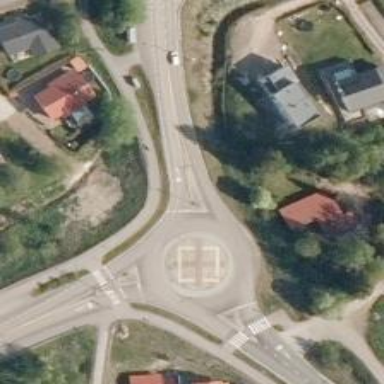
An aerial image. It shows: Road with "give way" sign.